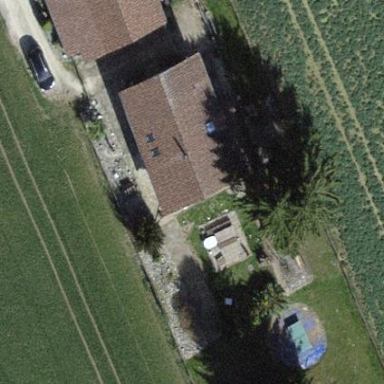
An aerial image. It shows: Detached building with tile roof.